Field crop: maize
Growth stage: 2
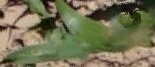
Species: maize